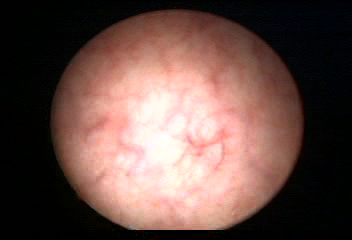
Modality: WLC
Class: Normal mucosa
Bladder cancer association: No